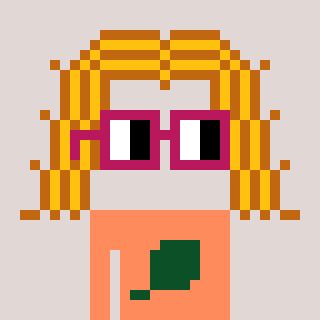
a pixel art character with square dark red glasses, a hair-shaped head and a peachy-colored body on a warm background